Question: I a new to Java Spring MVC web development. I am kind of confused by the 3 config files below. They are auto created by the STS webmvc project template.
- - -

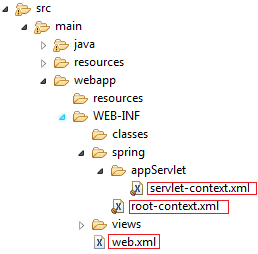
Answer: 'root-context.xml' is the Spring Application Context Configuration. It's optional. It's for configuring your beans. You need it for Spring Security or OpenEntityManagerInView Filter though. It would be better to place it in 'meta-inf/spring'.
'servlet-context.xml' is the Spring Application Context Configuration. It's for configuring your Spring beans in a web application. If you use 'root-context.xml', you should put your non-web beans in 'root-context.xml', and web beans in 'servlet-context.xml'.
'web.xml' is for configuring your , such as Tomcat. You need this one too. It's for configuring servlet filters and the servlet. 'web.xml' is loaded first, then optionally loads your root context, then loads your web context.
You can avoid using xml by using JavaConfig.